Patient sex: M
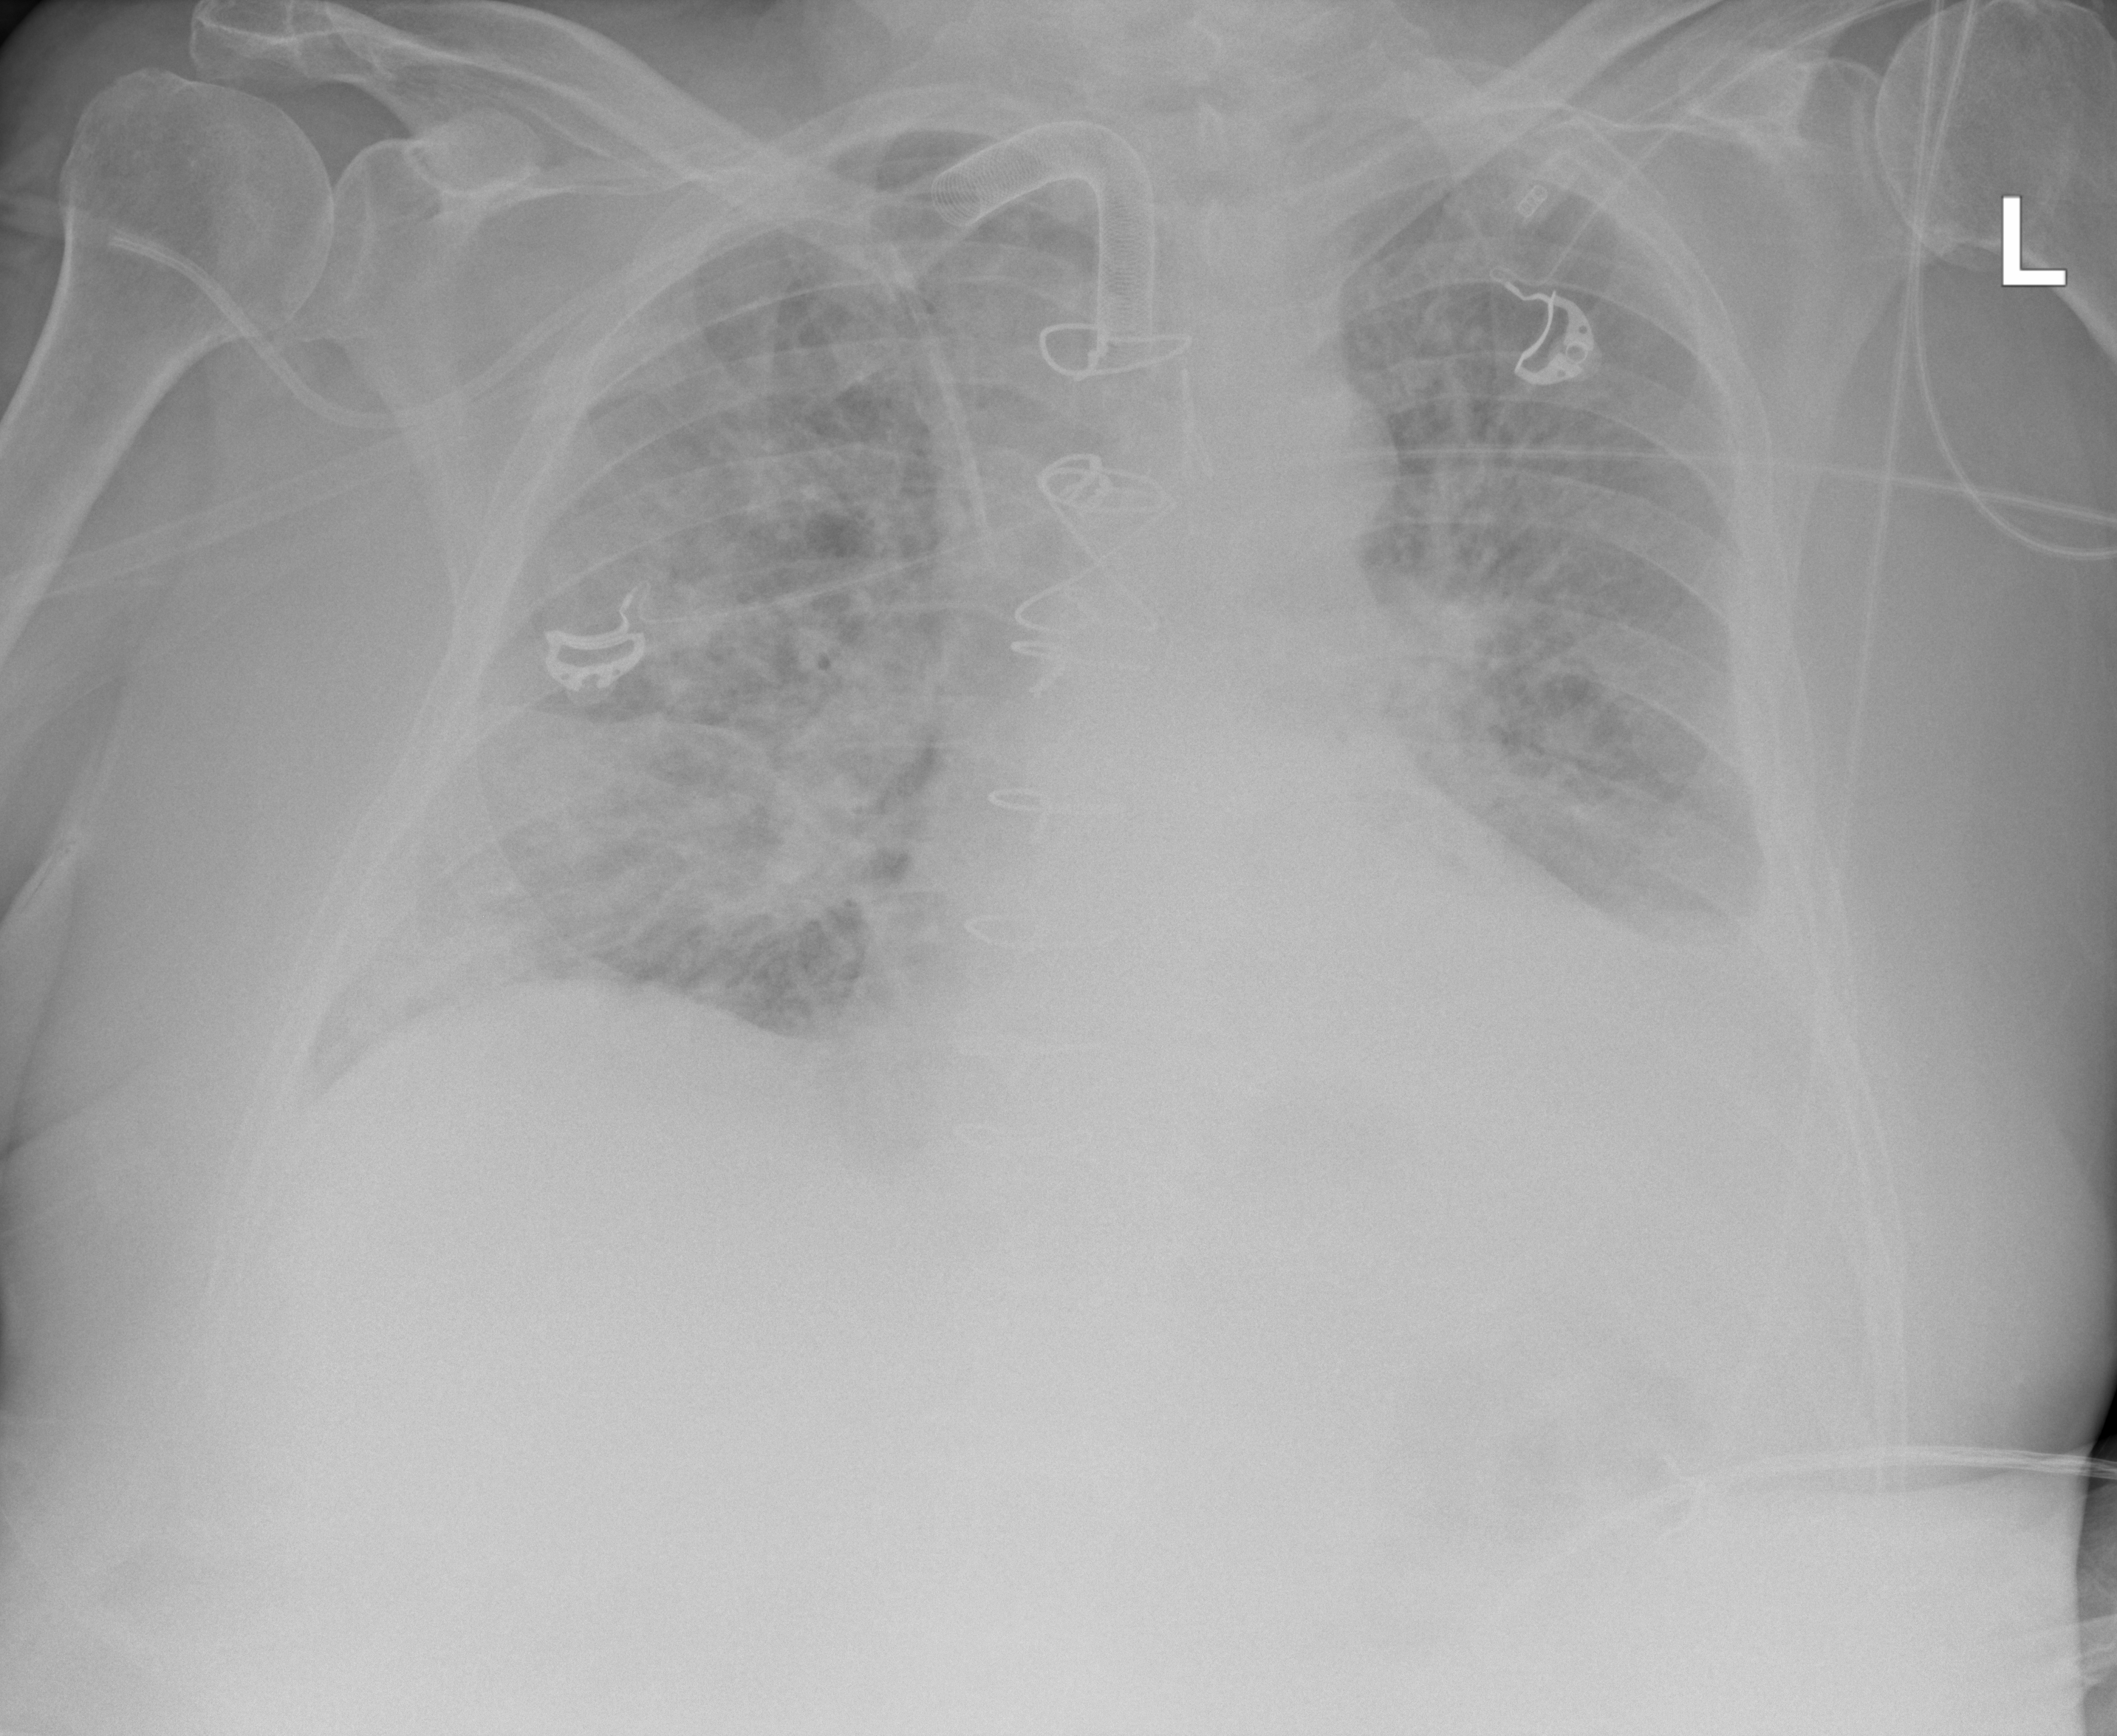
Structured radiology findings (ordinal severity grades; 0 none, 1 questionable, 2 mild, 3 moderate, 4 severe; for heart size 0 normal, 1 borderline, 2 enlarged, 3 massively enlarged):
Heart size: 1
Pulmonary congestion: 3
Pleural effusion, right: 2
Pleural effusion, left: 3
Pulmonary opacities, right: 2
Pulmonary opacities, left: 2
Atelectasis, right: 2
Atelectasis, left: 3